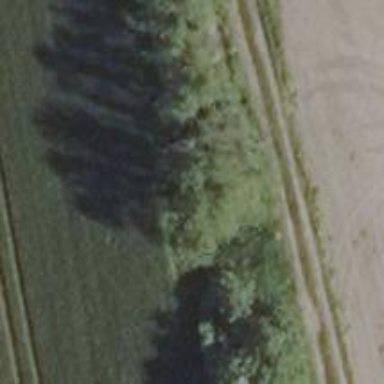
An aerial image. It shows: Row of trees in natural setting.